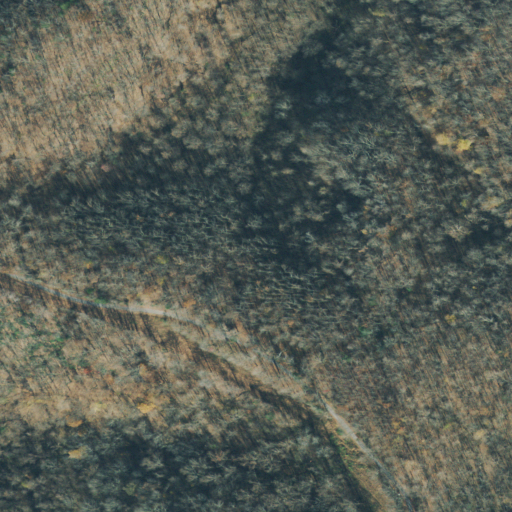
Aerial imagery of ridge(s) in Tennessee named Rains Ridge containing deciduous forest, open development, and mixed forest